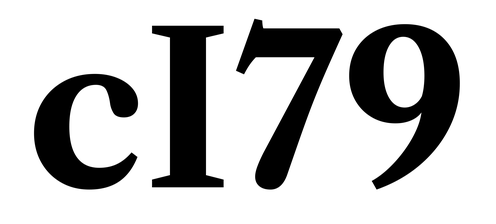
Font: LibreCaslonText_Bold